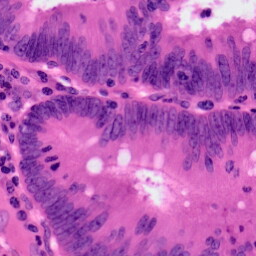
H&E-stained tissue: Colon